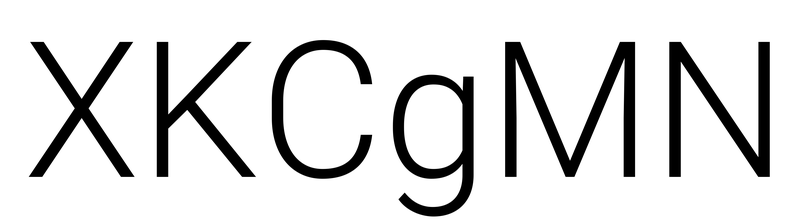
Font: Roboto_Light